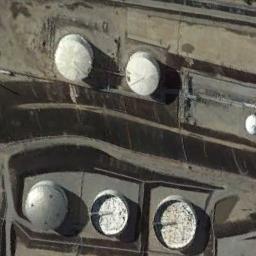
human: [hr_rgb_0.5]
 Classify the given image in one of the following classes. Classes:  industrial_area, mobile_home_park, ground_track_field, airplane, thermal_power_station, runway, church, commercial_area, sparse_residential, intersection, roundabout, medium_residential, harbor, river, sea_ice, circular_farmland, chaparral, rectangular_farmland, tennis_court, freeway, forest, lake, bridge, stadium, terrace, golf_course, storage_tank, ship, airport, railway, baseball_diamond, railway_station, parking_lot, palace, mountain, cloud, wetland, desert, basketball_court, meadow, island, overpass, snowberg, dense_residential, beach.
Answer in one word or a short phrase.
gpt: storage_tank